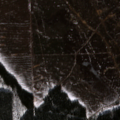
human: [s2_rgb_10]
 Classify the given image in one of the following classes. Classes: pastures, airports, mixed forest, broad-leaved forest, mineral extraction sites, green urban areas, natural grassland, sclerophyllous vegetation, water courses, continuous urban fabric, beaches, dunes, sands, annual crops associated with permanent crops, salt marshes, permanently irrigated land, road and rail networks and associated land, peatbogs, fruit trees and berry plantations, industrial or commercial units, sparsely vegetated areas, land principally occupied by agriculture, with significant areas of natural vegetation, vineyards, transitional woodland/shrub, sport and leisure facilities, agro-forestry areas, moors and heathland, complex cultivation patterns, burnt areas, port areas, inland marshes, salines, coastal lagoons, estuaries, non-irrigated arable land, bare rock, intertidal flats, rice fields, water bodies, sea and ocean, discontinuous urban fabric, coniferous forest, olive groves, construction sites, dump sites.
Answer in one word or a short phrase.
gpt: coniferous forest, mixed forest, sparsely vegetated areas